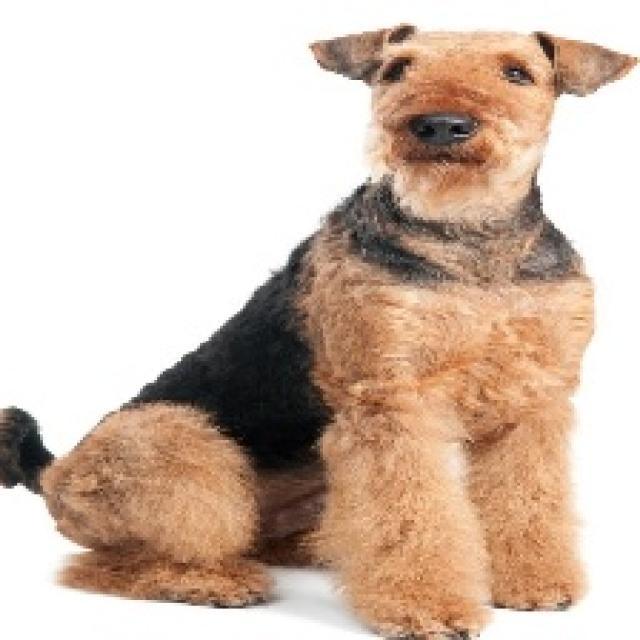
Healthy canine skin — no visible lesions, inflammation, or abnormalities. The skin and coat appear normal.